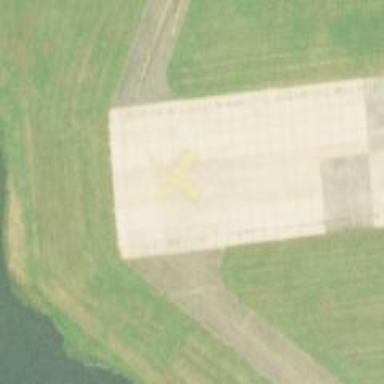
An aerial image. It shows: View of taxiway at the airport.